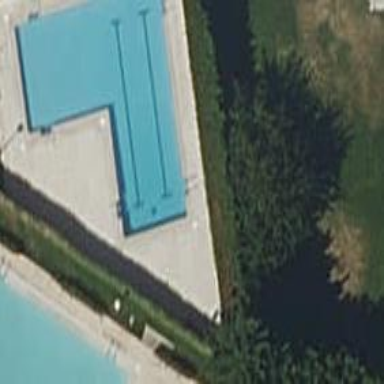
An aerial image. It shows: Swimming pool located in leisure land.